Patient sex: M
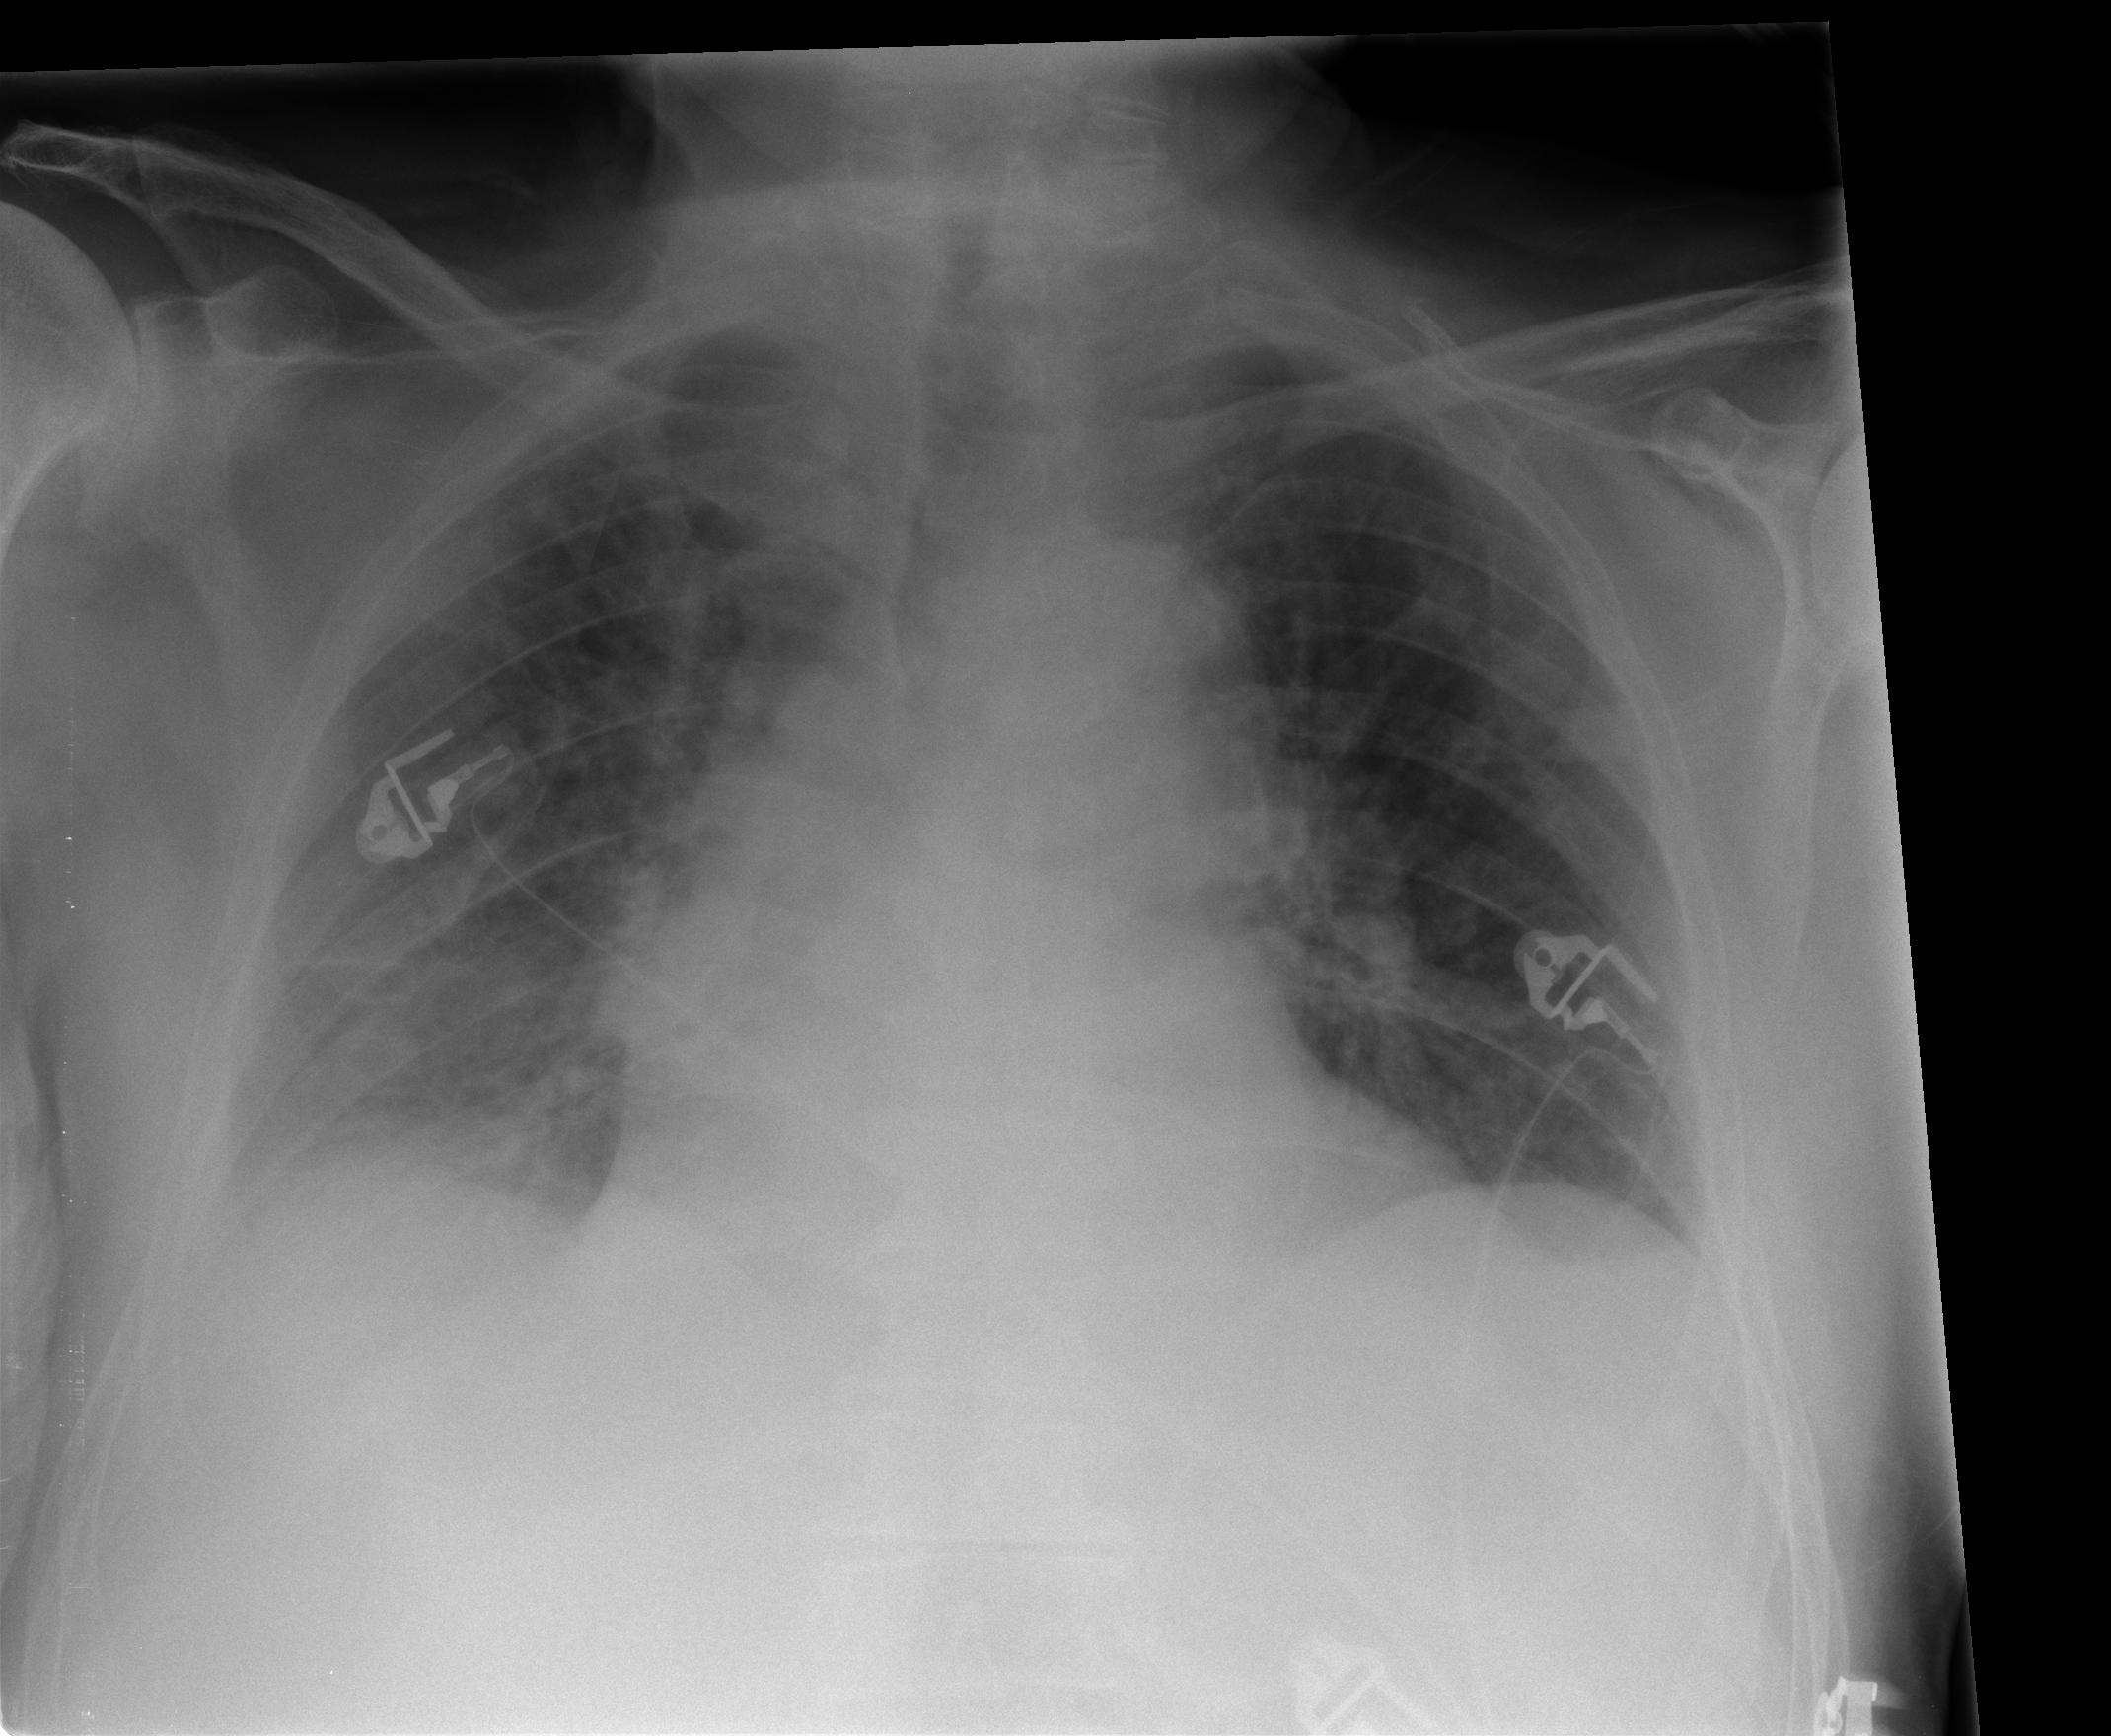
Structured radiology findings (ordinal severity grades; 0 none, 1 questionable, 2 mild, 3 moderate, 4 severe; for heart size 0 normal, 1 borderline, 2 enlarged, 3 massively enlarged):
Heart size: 2
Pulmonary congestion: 2
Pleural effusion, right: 2
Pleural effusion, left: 0
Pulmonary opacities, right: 1
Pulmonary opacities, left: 1
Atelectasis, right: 2
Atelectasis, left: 2